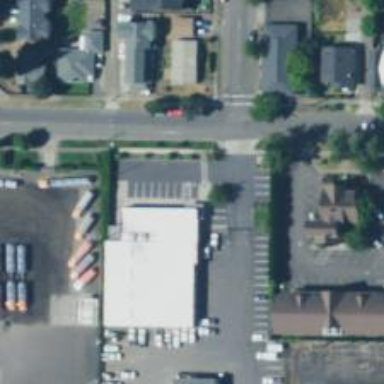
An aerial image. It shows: Parking space.